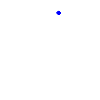
Particle: proton